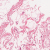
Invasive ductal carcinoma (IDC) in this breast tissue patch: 0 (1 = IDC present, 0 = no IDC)